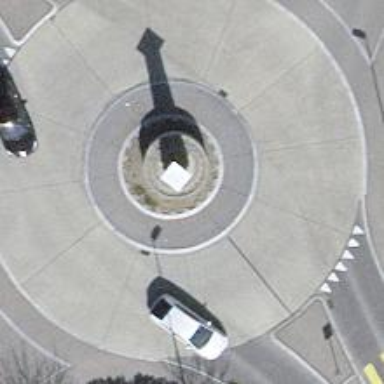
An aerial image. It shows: Roundabout on primary highway with concrete surface.